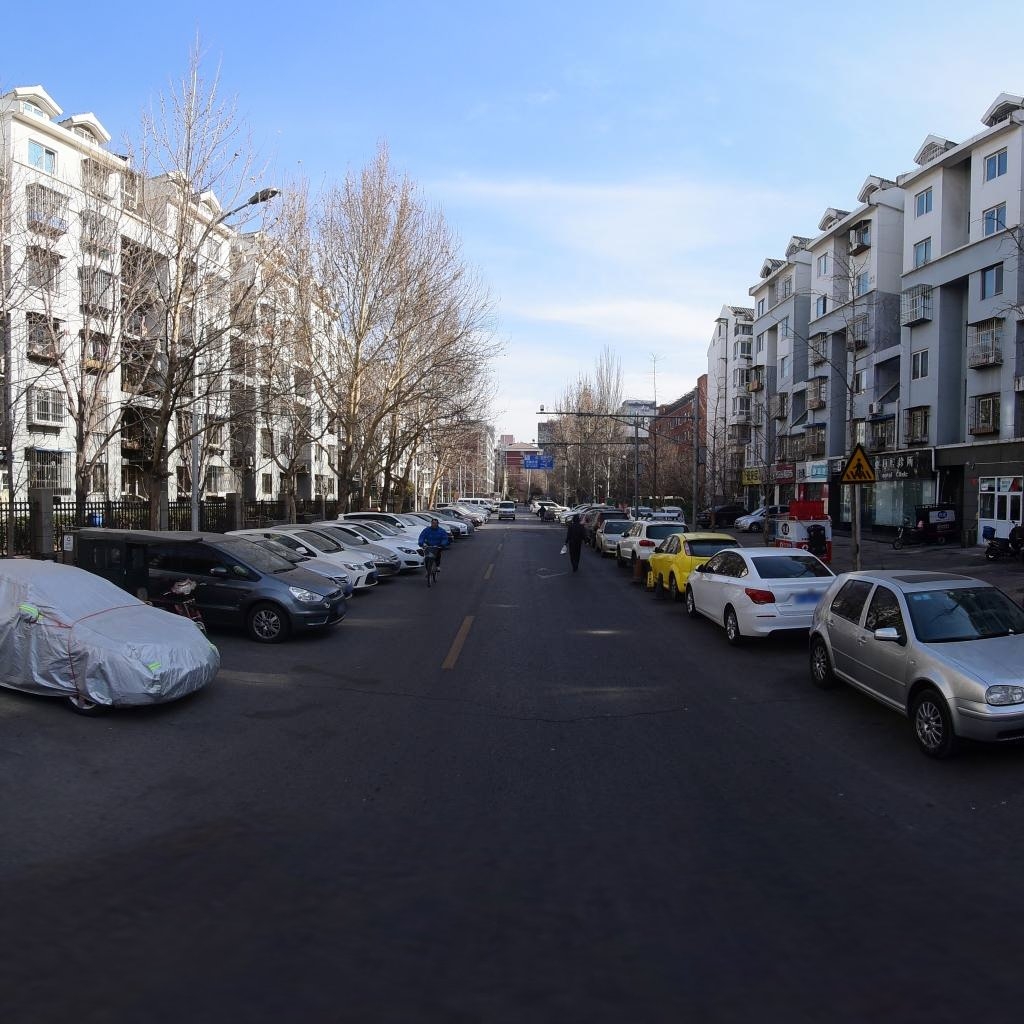
Region: Dongcheng
Road damage annotations: transverse crack, transverse crack, transverse crack